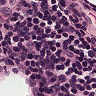
Metastatic tissue present: no